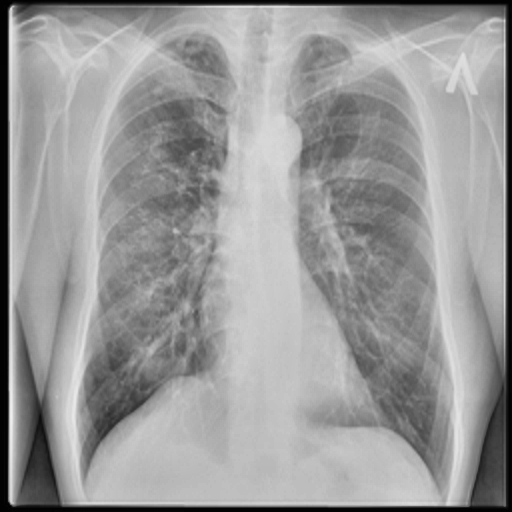
Finding: TUBERCULOSIS